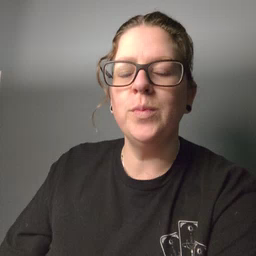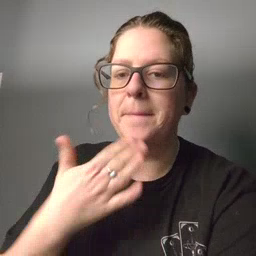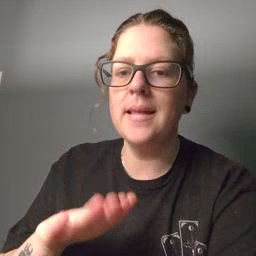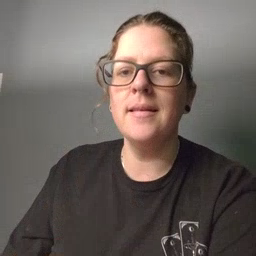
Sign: bad